Field crop: maize
Growth stage: 1
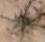
Species: salsola